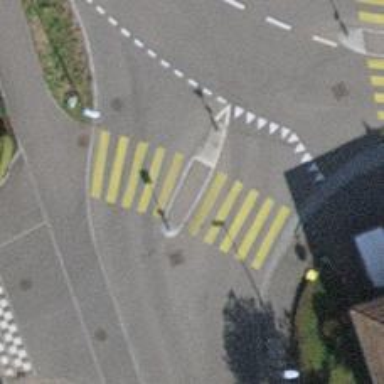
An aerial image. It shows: Uncontrolled zebra crossing with central island.